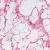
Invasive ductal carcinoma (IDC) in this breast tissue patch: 0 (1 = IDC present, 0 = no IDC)